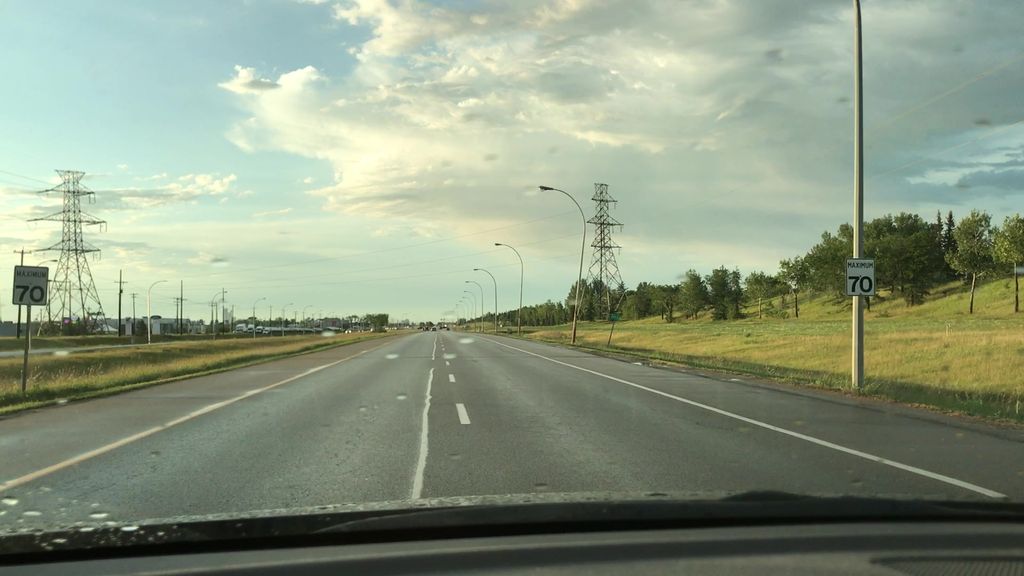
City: edmonton